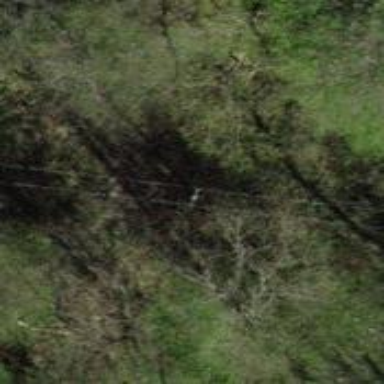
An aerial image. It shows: Power pole.